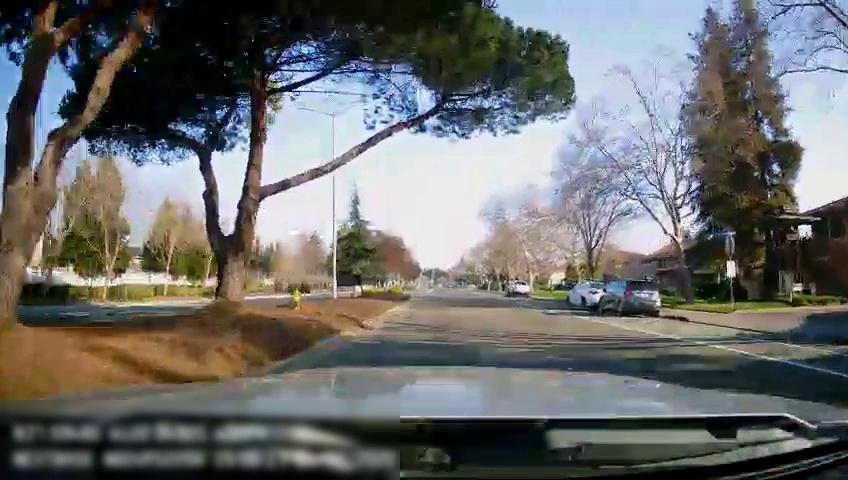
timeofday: Day
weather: Sunny
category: Drivable Space
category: Drivable Space
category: Vehicles | Truck
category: Vehicles | Car
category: Vehicles | SUV
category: Lanes | Current Lane
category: Lanes | Alternate Lane
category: Traffic | Signs
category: Traffic | Signs